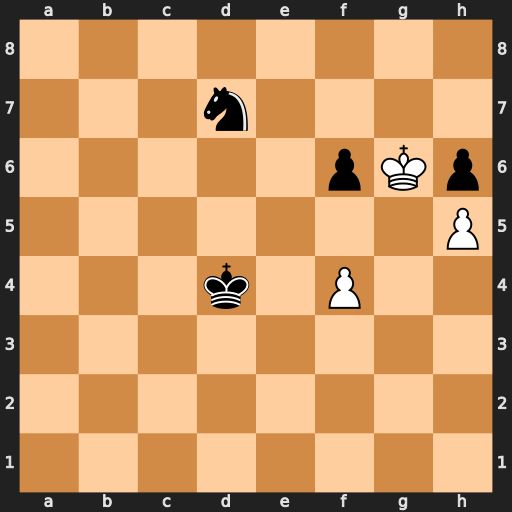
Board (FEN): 8/3n4/5pKp/7P/3k1P2/8/8/8
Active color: w
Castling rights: -
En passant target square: -
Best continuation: Kxh6 f5 Kg7